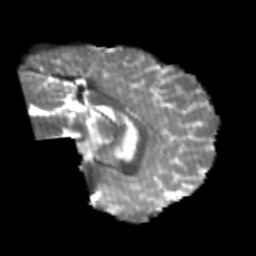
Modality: T2w
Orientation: sagittal
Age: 24
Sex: male
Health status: healthy
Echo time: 0.074 s